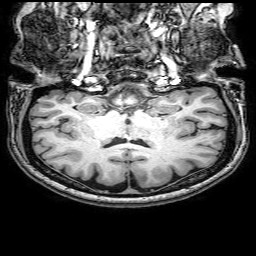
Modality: T1w
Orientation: sagittal
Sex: female
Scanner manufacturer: philips
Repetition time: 0.008105 s
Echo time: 0.00371 s